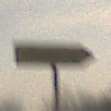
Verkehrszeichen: UmleitungswegweiserRechtsweisend
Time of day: SunriseSunset
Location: Outdoor (Suburban)
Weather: PartlyCloudy
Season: Winter
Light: Natural